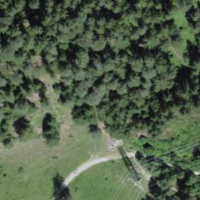
EUNIS habitat code: 45
Species observed at this site:
Pinus sylvestris
Arctium tomentosum
Hippocrepis emerus